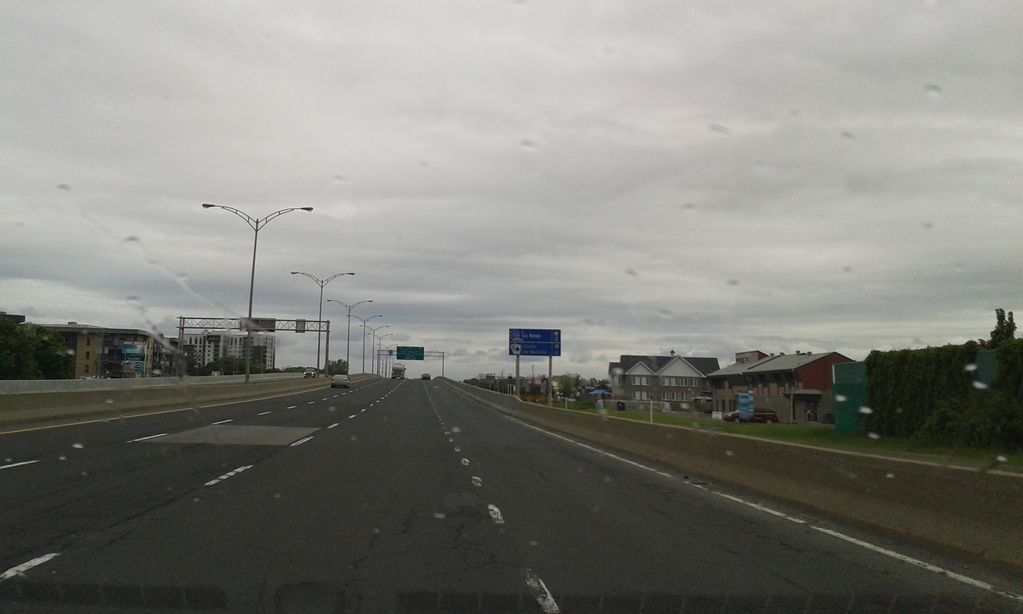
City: montreal